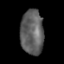
Tissue: lung
Cell type: Epithelial cells
Senescence score: 0.234
Nuclear area (px): 1011
Mean DAPI intensity: 95.855